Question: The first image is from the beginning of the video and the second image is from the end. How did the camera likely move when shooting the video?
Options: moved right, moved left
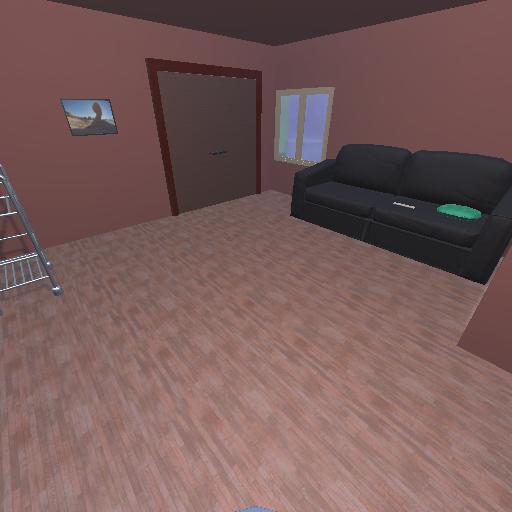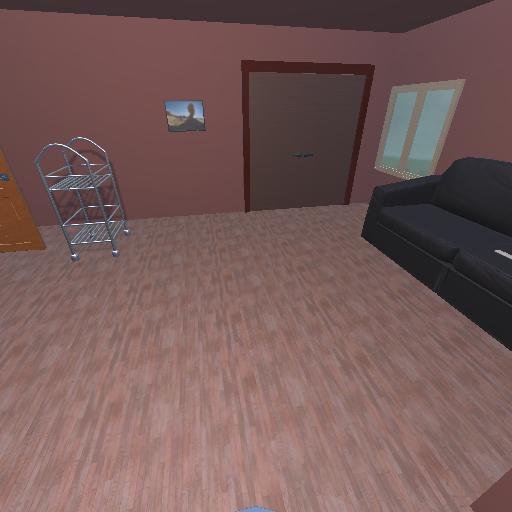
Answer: moved right